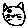
Label: cat